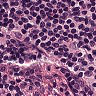
Metastatic tissue present: no